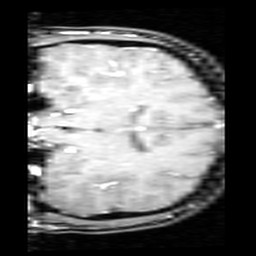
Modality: inplaneT1
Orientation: coronal
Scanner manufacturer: ge
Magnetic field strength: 3 T
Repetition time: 0.2 s
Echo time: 0.0036 s